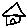
Label: house